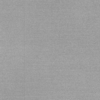
Label: dusty